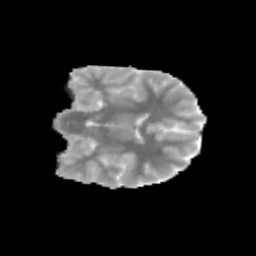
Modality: MD
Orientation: coronal
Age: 14
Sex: female
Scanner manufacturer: siemens
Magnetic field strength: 3 T
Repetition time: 3.8 s
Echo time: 0.07 s